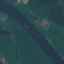
Land use / land cover: River